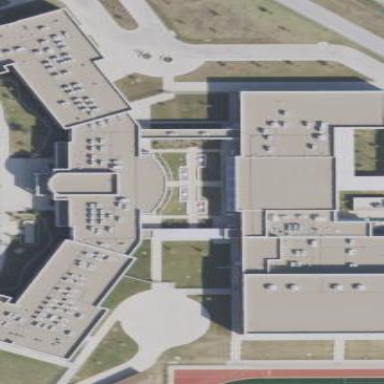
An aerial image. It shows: School building.